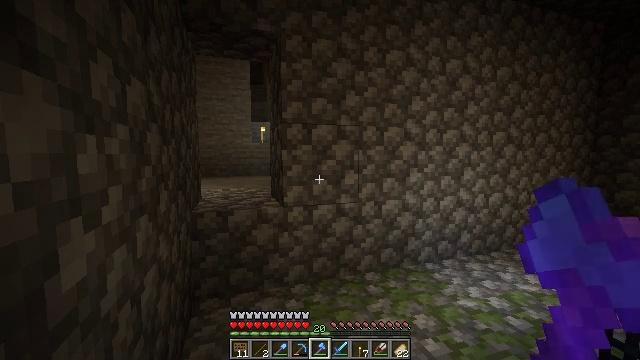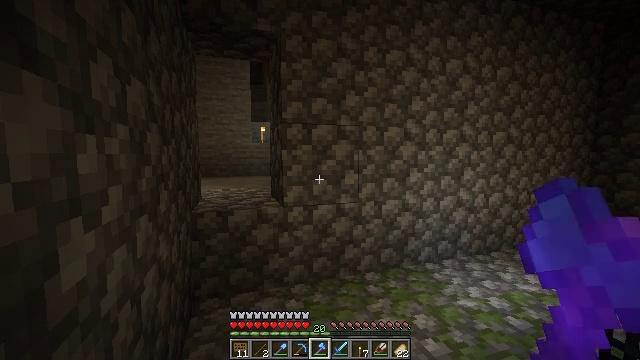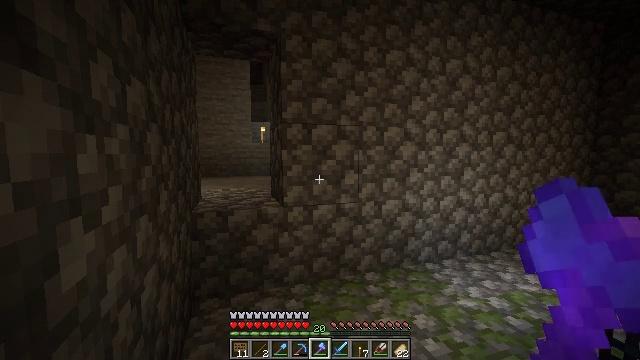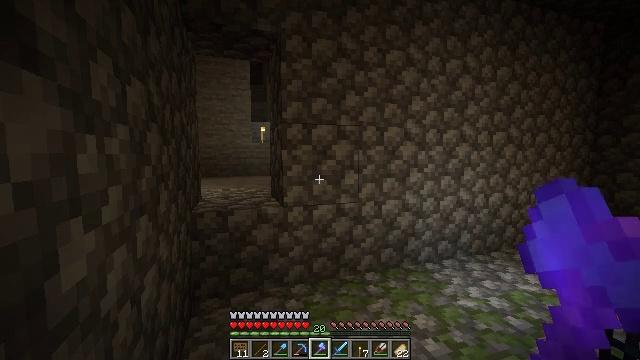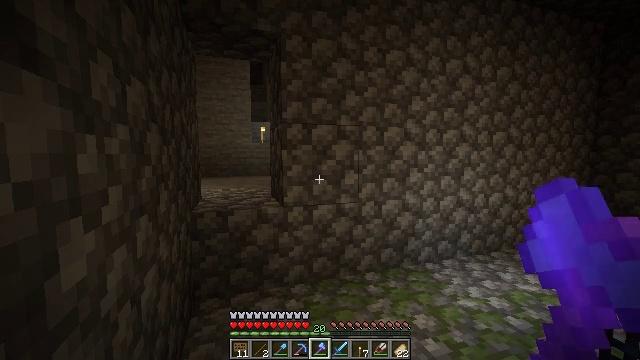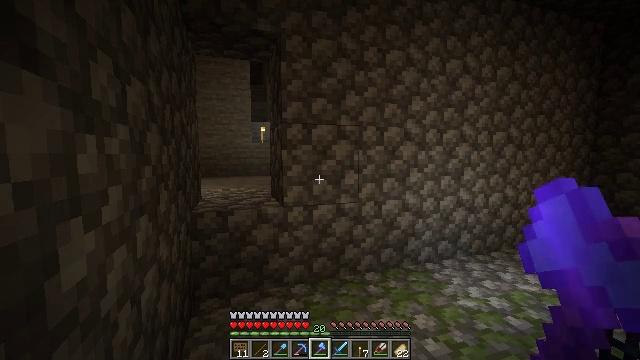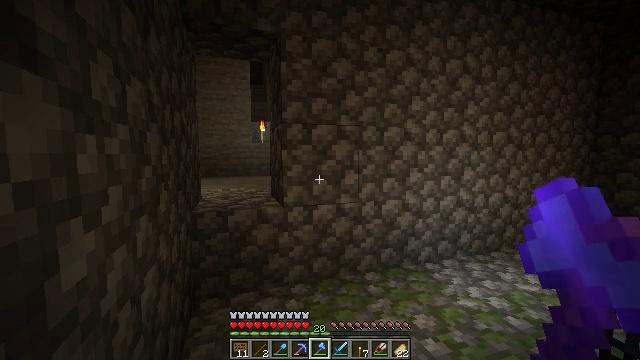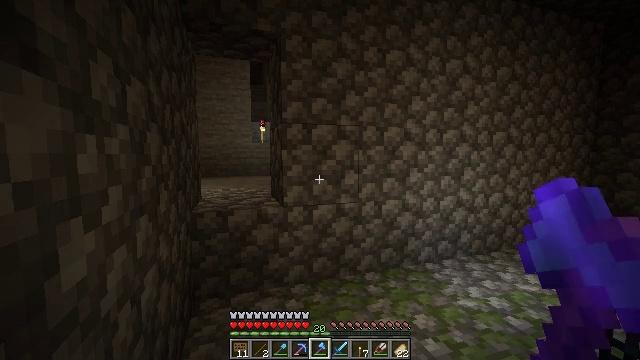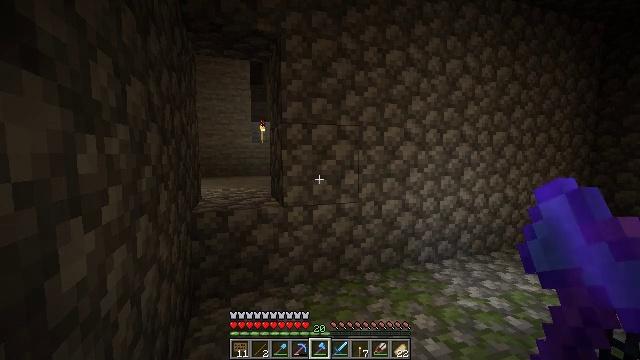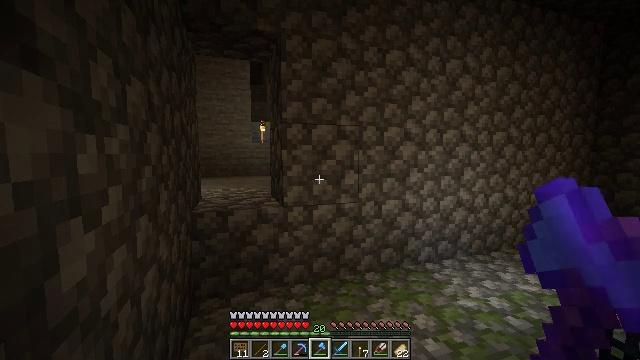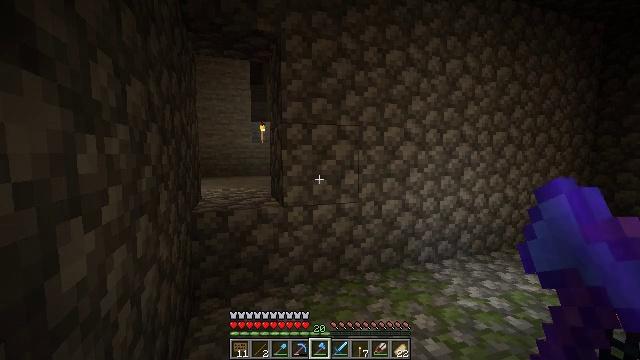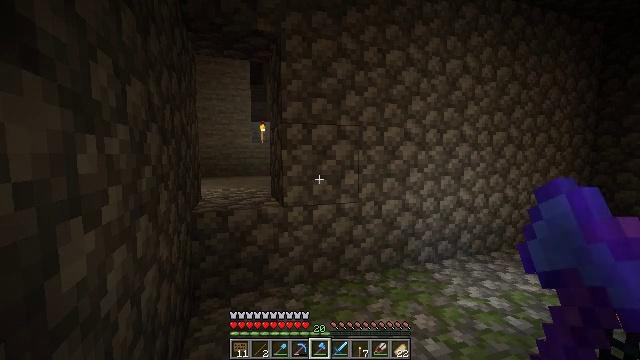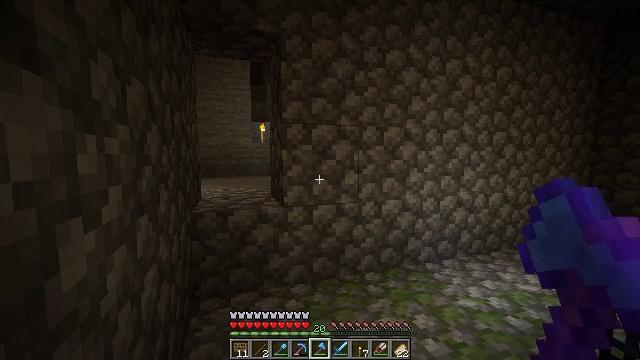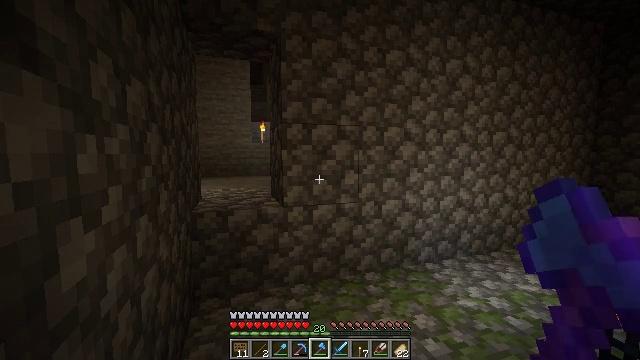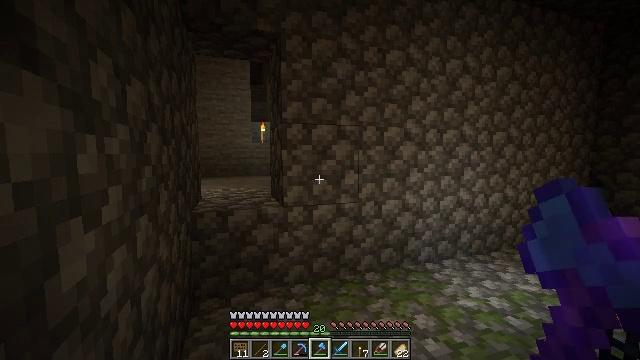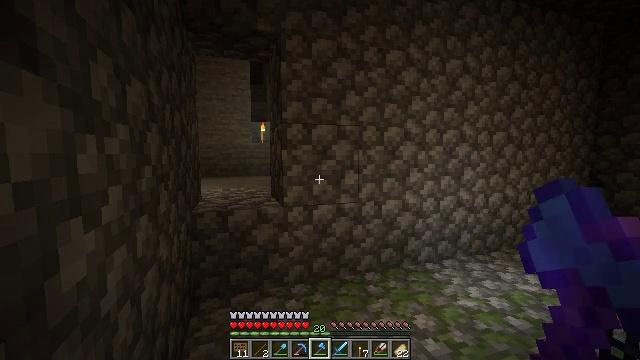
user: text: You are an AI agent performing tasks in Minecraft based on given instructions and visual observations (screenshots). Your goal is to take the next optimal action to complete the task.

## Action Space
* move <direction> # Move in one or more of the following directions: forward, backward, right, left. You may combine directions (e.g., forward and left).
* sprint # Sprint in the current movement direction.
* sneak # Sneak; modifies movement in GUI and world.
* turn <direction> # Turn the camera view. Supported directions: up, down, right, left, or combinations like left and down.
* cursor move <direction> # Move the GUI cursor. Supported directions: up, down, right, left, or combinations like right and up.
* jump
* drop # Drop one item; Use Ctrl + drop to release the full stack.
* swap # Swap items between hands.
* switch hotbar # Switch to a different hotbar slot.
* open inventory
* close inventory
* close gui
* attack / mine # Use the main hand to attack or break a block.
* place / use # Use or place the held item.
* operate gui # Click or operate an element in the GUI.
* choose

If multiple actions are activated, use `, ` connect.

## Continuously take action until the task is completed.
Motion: motion action
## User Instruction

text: Remove the torch from its spot.
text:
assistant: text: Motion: no_op
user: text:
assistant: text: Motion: no_op
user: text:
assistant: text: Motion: no_op
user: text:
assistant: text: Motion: no_op
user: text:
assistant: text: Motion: no_op
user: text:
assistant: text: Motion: no_op
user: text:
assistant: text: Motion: no_op
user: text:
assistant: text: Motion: no_op
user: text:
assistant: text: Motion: no_op
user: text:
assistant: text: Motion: no_op
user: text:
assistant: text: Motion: no_op
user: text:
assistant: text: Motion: no_op
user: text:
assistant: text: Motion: no_op
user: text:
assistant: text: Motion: no_op
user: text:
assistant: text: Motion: no_op
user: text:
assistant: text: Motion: no_op
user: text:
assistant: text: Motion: no_op
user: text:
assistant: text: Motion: no_op
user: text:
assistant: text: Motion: no_op
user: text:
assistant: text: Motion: no_op
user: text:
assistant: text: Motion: no_op
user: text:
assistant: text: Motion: no_op
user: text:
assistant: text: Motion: no_op
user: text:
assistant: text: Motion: no_op
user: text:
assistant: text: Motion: no_op
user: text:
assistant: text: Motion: no_op
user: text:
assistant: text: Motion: no_op
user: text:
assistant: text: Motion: no_op
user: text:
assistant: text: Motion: no_op
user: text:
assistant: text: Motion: no_op